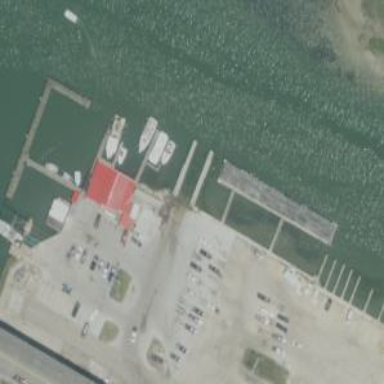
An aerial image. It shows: Slipway on leisure land.